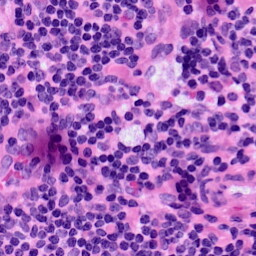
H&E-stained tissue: LymphNode